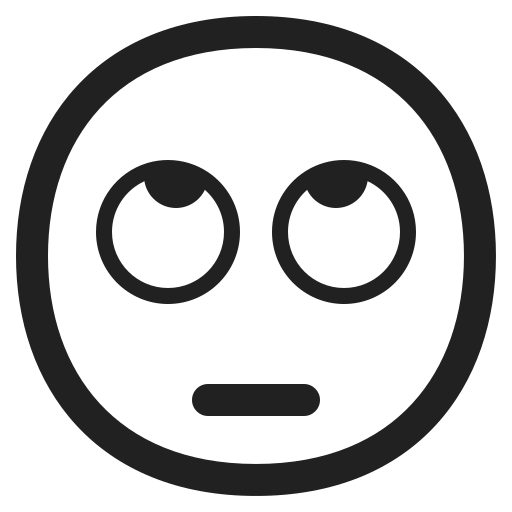
face with rolling eyes high contrast